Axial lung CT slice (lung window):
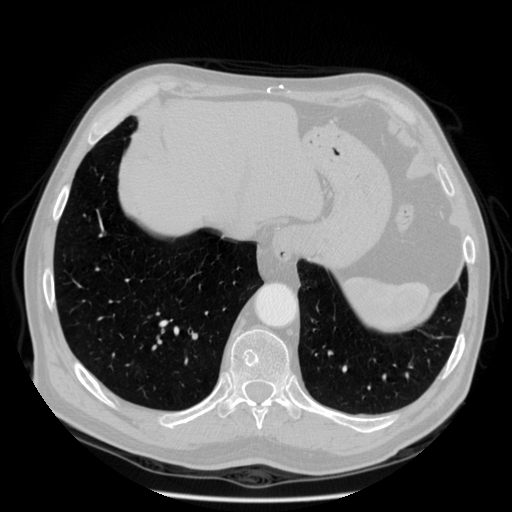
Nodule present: no